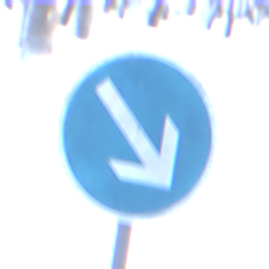
Verkehrszeichen: VorgeschriebeneVorbeifahrtRechts
Umgebung: Outdoor, Nature
Tageszeit: MorningAfternoon
Wetter: Clear
Licht: Natural
Jahreszeit: Winter
Kontrast: LowContrast